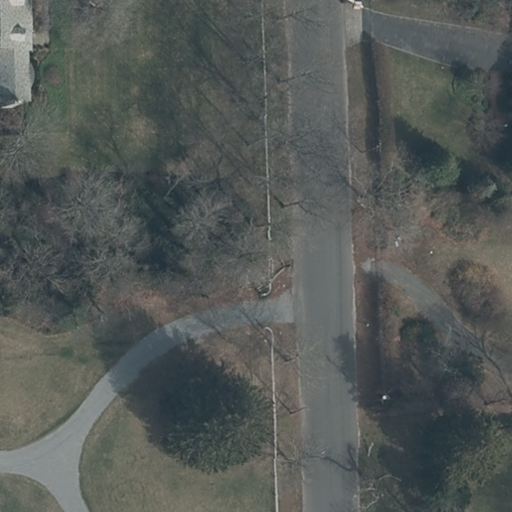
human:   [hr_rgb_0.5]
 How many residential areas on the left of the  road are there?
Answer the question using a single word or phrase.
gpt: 1

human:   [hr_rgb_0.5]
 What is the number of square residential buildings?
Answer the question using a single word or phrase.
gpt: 0

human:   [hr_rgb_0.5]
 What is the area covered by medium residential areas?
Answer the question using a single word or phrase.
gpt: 0m2

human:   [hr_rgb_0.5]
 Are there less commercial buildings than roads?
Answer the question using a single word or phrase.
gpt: yes

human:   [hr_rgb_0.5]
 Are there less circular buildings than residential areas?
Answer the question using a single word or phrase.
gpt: yes

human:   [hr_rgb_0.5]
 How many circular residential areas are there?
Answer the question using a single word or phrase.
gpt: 0

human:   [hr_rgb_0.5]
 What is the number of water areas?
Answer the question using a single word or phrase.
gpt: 0

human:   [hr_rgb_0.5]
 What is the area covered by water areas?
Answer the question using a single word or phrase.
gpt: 0m2

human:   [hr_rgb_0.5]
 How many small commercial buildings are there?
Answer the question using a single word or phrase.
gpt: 0

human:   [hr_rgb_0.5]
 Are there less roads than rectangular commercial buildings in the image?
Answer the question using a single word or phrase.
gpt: no

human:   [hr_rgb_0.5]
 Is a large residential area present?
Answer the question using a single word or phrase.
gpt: yes

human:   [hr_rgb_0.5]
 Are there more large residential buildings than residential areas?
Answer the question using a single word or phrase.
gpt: no

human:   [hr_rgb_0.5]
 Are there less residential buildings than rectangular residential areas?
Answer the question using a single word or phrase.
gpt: no

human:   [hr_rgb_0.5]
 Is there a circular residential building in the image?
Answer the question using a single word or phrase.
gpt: no

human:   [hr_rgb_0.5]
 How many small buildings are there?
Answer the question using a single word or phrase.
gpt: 2

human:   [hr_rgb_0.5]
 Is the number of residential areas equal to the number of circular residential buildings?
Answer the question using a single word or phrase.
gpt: no

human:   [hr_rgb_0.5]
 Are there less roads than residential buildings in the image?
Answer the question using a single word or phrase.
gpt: yes

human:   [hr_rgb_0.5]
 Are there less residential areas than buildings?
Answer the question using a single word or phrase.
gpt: yes

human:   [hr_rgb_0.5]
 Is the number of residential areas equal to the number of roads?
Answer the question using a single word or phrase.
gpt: yes

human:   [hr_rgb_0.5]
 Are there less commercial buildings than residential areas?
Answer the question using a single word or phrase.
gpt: yes

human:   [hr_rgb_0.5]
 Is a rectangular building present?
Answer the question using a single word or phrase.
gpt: yes

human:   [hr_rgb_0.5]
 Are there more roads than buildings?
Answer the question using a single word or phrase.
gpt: no

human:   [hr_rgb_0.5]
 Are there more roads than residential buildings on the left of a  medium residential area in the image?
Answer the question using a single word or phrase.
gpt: yes

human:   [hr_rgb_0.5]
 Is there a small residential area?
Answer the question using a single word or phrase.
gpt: no

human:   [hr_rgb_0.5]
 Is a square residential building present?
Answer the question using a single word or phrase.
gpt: no

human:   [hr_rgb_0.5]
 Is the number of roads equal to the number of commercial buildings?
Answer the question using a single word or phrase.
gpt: no

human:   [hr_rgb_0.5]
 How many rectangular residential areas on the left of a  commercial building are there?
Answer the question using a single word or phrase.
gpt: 0

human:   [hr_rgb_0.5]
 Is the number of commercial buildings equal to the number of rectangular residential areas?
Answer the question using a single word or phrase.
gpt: no

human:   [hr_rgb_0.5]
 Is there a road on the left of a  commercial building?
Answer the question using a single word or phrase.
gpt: no

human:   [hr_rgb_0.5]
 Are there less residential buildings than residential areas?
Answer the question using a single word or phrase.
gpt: no

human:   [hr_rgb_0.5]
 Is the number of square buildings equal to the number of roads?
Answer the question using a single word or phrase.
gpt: no

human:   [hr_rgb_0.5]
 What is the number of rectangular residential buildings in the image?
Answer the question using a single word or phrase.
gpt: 1

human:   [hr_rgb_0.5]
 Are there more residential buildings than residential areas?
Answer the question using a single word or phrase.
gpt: yes

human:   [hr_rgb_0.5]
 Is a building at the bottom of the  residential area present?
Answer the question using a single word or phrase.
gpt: no

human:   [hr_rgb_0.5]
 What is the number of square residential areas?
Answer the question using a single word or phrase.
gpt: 0

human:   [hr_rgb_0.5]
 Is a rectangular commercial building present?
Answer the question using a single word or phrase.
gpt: no